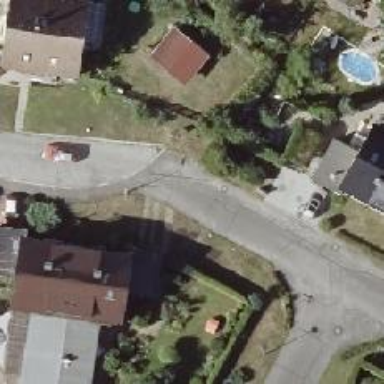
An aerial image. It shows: Residential road.